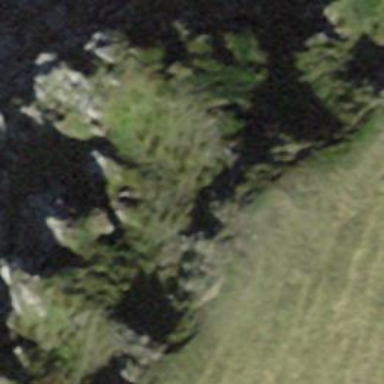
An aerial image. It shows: Natural cliff.